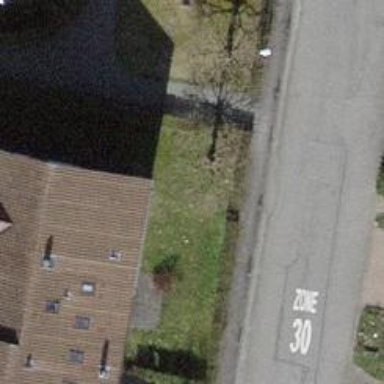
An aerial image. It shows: Sidewalk.